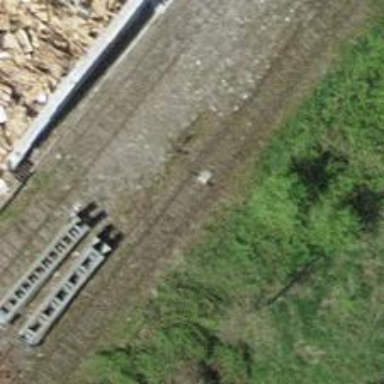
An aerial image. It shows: Railway switch.